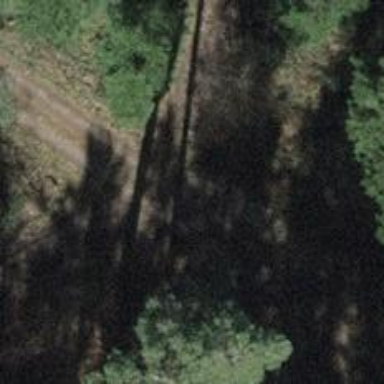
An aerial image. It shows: Track with grade2 tracktype.